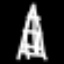
Label: The Eiffel Tower